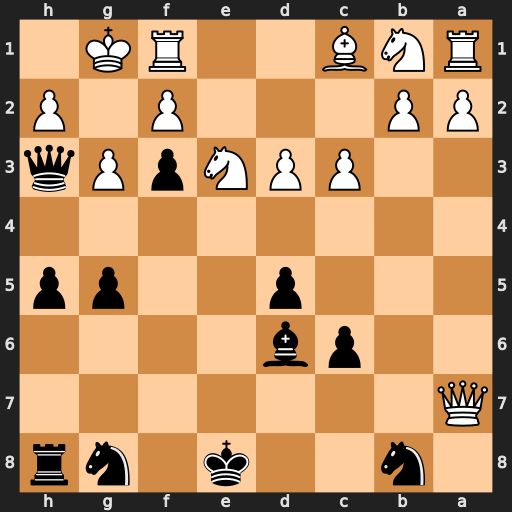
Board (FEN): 1n2k1nr/Q7/2pb4/3p2pp/8/2PPNpPq/PP3P1P/RNB2RK1
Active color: b
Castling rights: k
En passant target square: -
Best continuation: h4 Qg7 hxg3 Qg6+ Kd7 Qf5+ Qxf5 Nxf5 g2